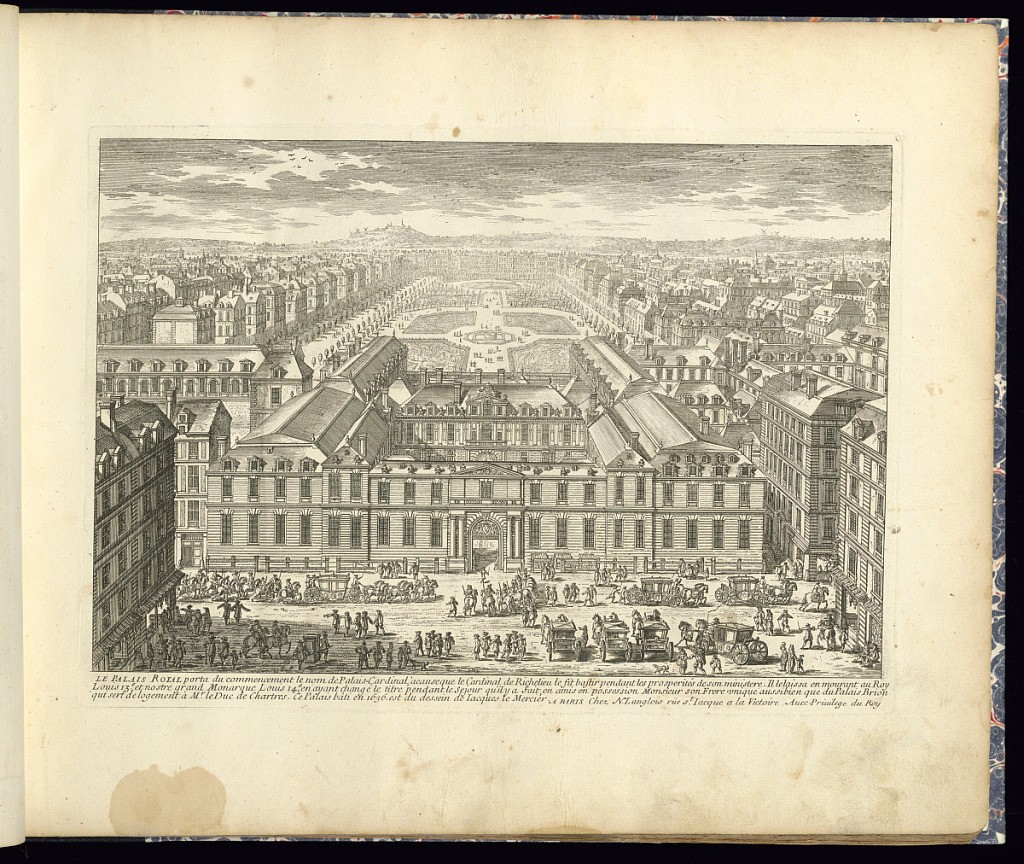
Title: LE PALAIS ROYAL
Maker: Adam Perelle, French, 1638 – 1695
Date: late 17th century
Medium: Etching on laid paper
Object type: Print
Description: View of the Royal Palace (Palais Royal) in Paris, with the inner courtyard and gardens with parterre visible, surrounded by buildings. In the foreground, figures, horseman, carriages, and sedan chairs. A short architectural history of the building lettered below. The façade features rustication, windows, pilasters, and pediments.